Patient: sex M, age 64
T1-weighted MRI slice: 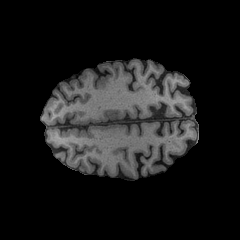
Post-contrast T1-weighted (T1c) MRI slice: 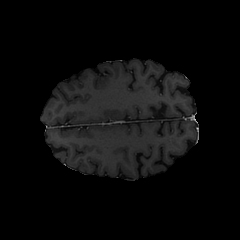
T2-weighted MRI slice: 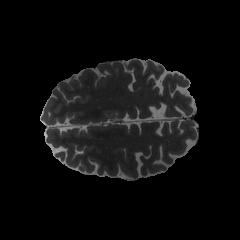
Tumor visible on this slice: no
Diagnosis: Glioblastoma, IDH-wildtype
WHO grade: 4